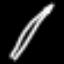
Label: pencil